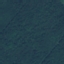
Land use / land cover: Forest